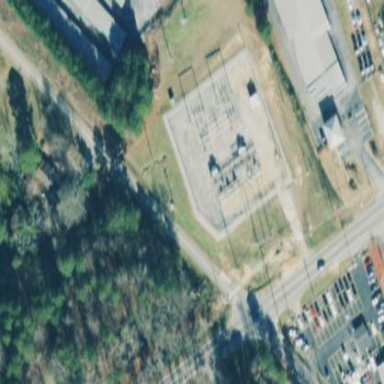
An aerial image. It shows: There is distribution substation enclosed by fence.